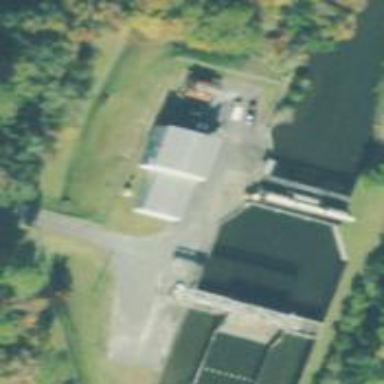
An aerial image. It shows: Pumping station.